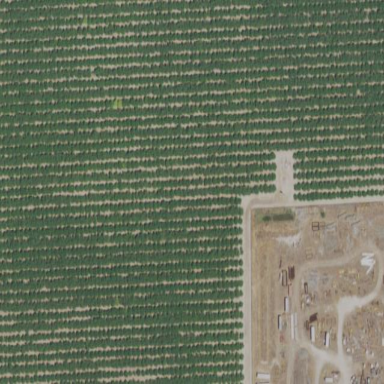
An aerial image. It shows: Orchard filled with almond trees.